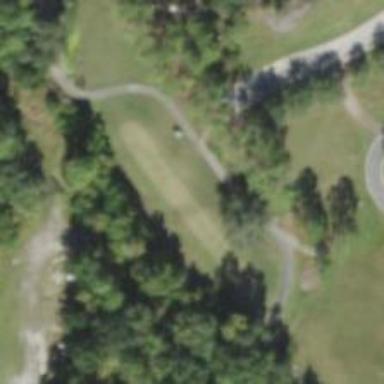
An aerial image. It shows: Grass area designated as golf tee.